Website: macys
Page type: delivery-shipping
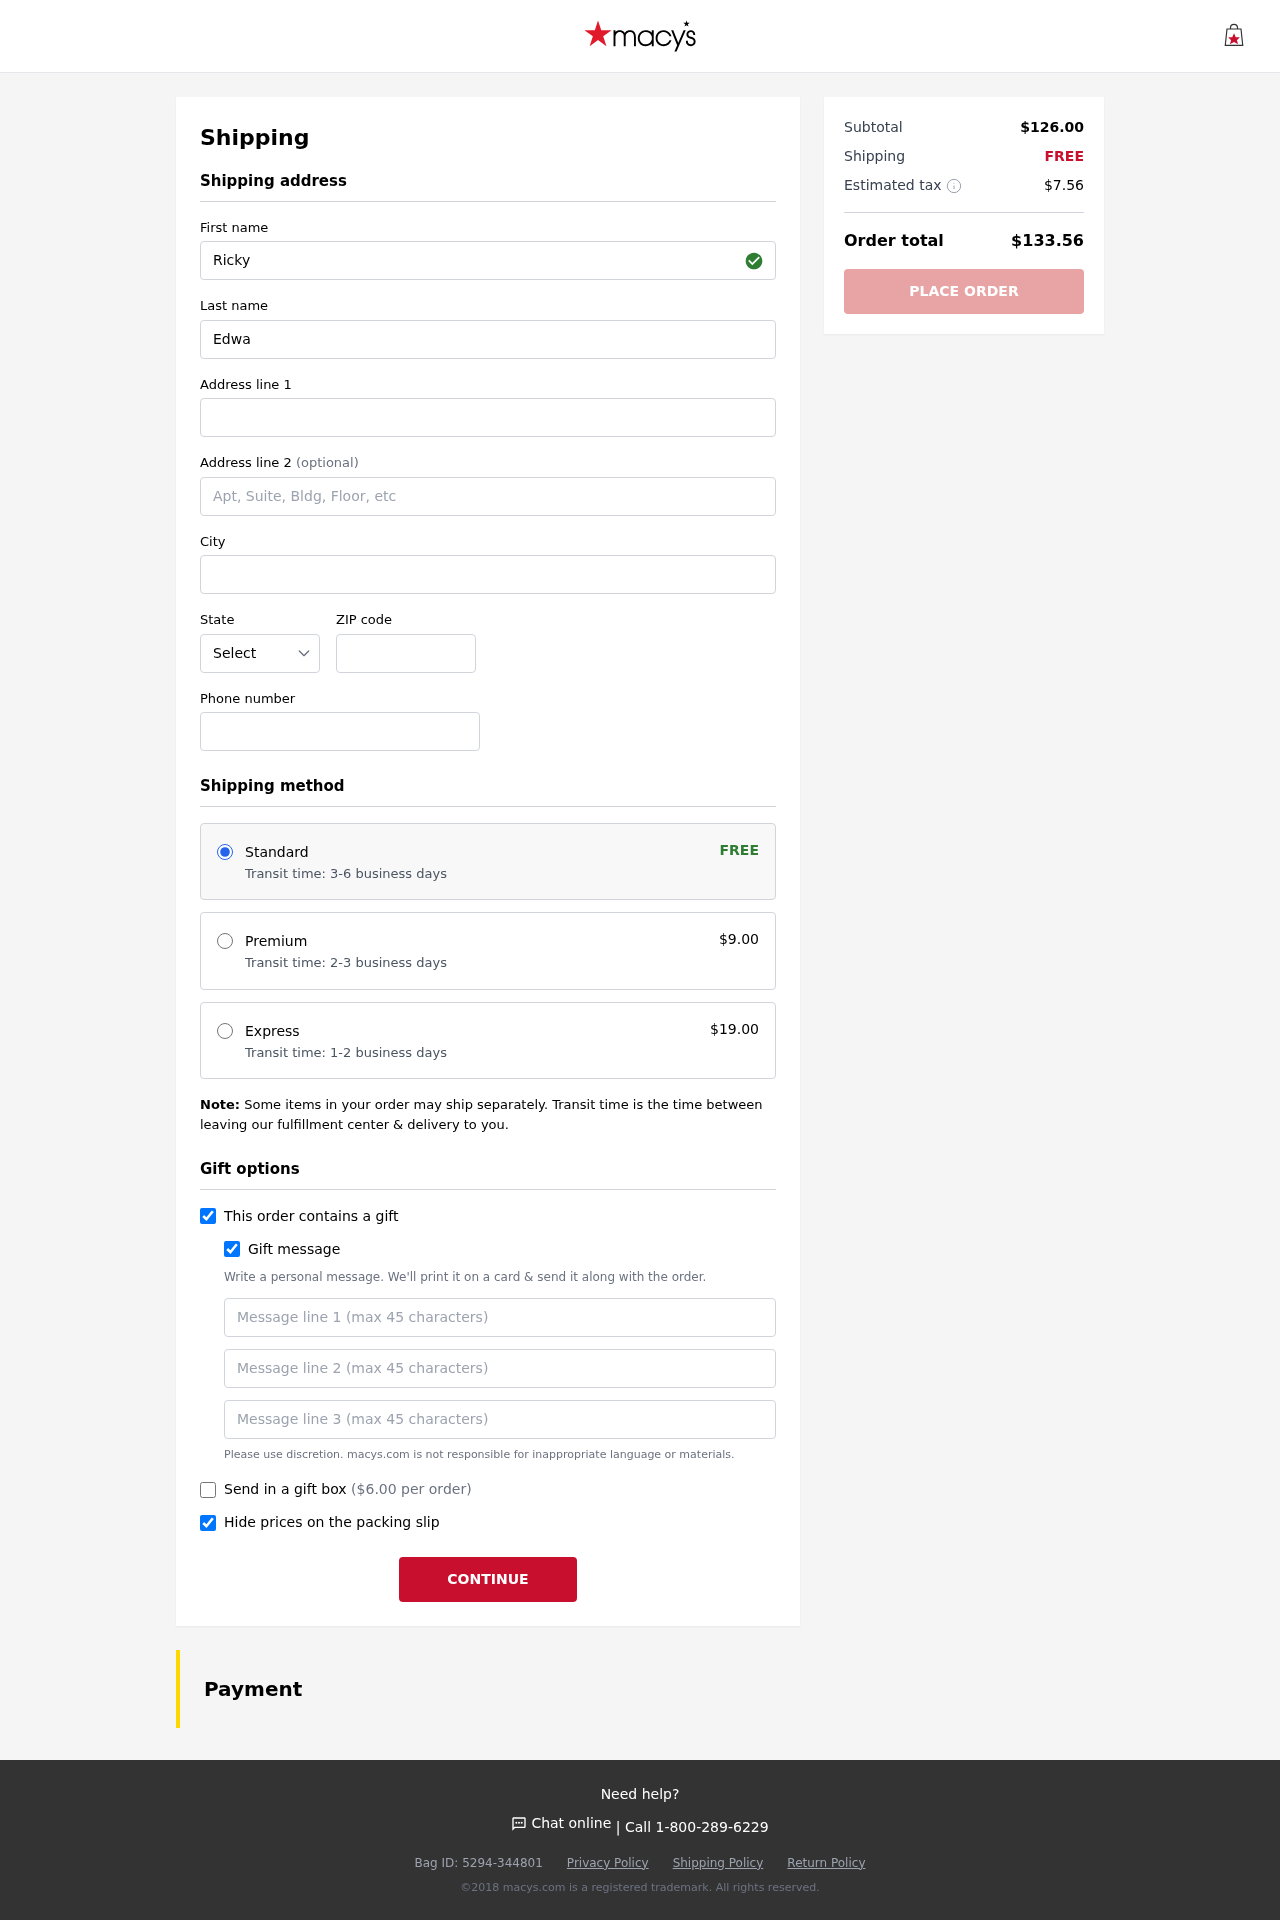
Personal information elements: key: PII_STATE_ABBR
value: MH
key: PII_FIRSTNAME
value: Ricky
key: PII_LASTNAME
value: Edwards
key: PII_STREET
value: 121 Lacey Forge Apt. 028
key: PII_STREET2
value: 7836 Sally Locks Apt. 394
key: PII_CITY
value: Peckmouth
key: PII_POSTCODE
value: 72486
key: PII_PHONE
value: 9976739835
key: PII_GIFT_MESSAGE
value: Hey Brian, I saw these running shoes and immediately thought of you—perfect for your next marathon! Hope they give you that extra boost on the track. Enjoy! Ricky
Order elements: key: ORDER_SHIPPING_STANDARD
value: Transit time: 3-6 business days
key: ORDER_SHIPPING_COST
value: FREE
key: ORDER_SHIPPING_PREMIUM
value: Transit time: 2-3 business days
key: ORDER_SHIPPING_PREMIUM_PRICE
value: $9.00
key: ORDER_SHIPPING_EXPRESS
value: Transit time: 1-2 business days
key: ORDER_SHIPPING_EXPRESS_PRICE
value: $19.00
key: ORDER_GIFT_BOX_PRICE
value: ($6.00 per order)
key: ORDER_SUBTOTAL
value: $126.00
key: ORDER_SHIPPING_COST2
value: FREE
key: ORDER_TAX
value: $7.56
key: ORDER_TOTAL
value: $133.56